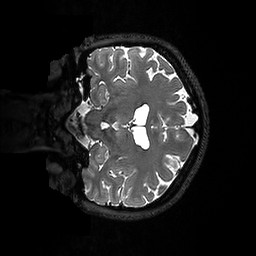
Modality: T2w
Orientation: coronal
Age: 36
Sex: female
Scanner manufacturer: ge
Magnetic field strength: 3 T
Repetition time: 3.202 s
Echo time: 0.06568 s